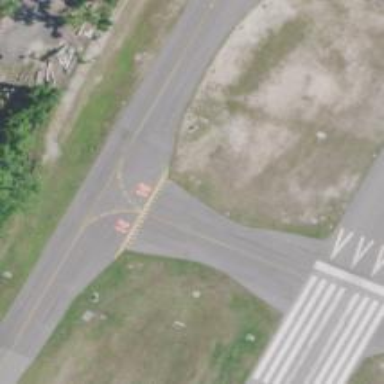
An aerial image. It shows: Image of taxiway at airport.